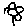
Label: flower